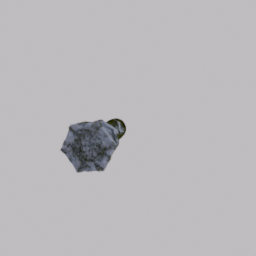
Label: lighting